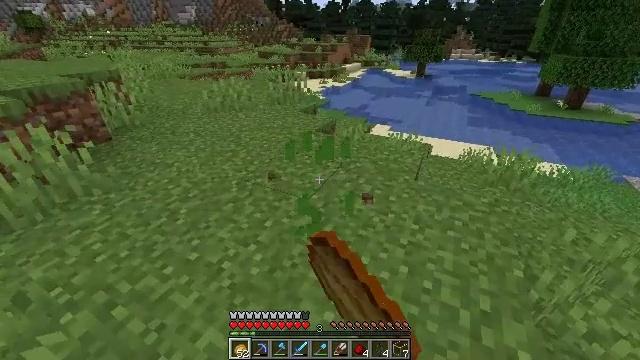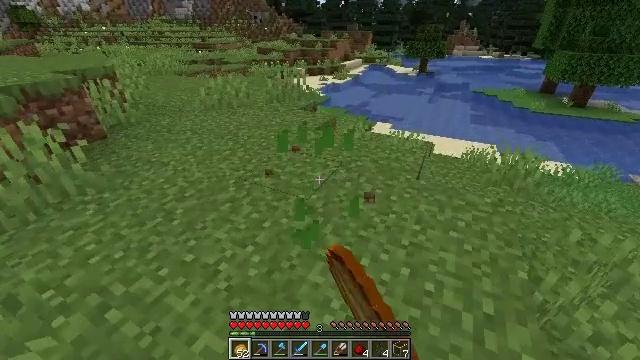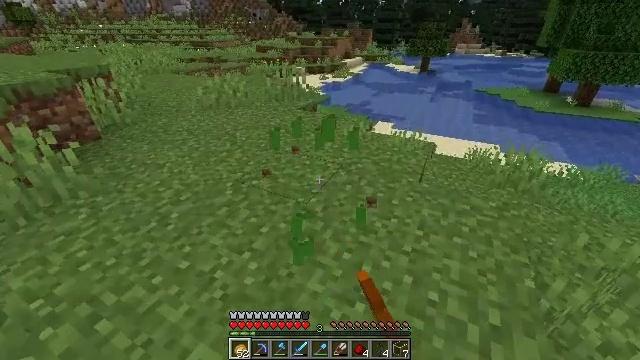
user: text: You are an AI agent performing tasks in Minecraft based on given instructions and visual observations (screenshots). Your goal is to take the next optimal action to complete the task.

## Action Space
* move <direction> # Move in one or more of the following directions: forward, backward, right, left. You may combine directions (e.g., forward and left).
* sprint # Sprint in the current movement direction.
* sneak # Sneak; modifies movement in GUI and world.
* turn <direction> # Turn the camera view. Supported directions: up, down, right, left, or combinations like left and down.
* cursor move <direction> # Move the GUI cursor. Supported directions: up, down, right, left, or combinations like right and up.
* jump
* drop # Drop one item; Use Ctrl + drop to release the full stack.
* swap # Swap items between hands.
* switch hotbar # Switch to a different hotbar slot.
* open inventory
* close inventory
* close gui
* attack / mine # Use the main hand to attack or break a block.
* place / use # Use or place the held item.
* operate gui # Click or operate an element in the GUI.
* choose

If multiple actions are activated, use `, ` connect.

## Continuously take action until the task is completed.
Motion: motion action
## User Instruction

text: Pick the pink tulip from the ground.
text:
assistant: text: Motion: attack / mine
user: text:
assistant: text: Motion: move forward
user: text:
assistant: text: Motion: no_op